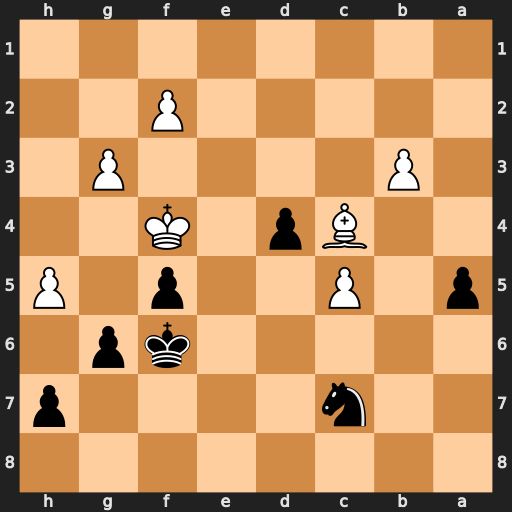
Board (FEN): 8/2n4p/5kp1/p1P2p1P/2Bp1K2/1P4P1/5P2/8
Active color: b
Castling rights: -
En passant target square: -
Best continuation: Ne6+ Kf3 Nxc5